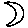
Label: moon